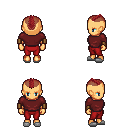
a pixel art fantasy rpg character, female body template, human, tanned skin, maroon long-sleeve shirt, red pants, brunette short mohawk hairstyle, leather bracers, white slippers, four views (front, back, left, right), 2x2 character sprite sheet, small pixel art, hard edges, no anti-aliasing